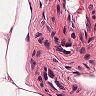
Metastatic tissue present: no